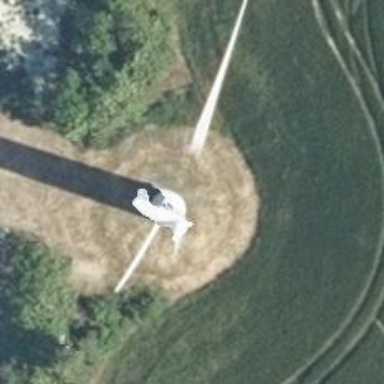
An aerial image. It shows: Wind-powered generator.